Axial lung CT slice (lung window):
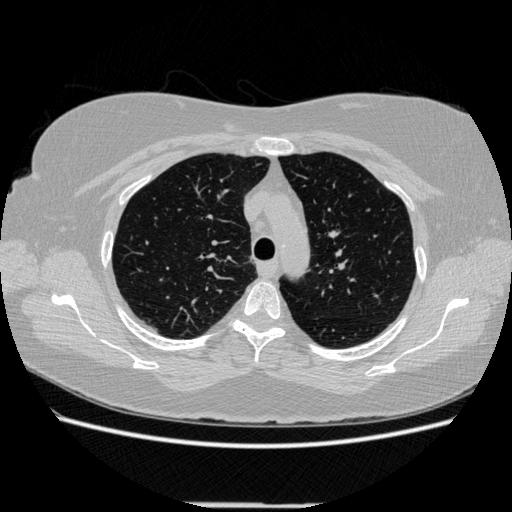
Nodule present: no